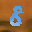
Label: 8